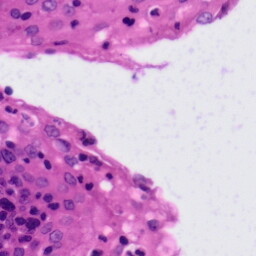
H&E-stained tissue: Tonsil